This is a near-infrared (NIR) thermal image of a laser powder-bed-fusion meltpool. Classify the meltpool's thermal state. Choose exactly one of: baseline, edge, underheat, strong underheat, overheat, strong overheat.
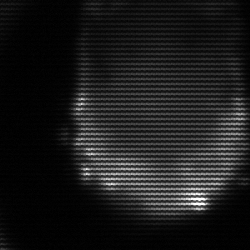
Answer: edge